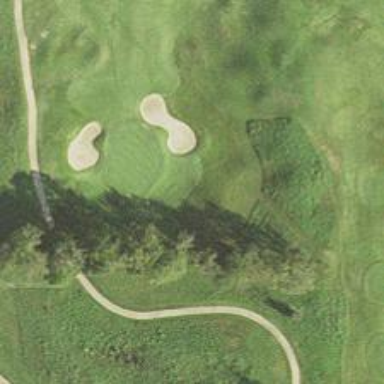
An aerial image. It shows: Golf hole.